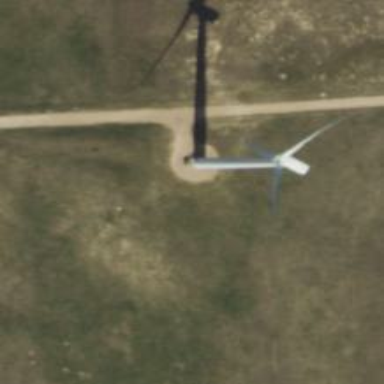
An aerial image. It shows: Wind generator in the form of horizontal axis wind turbine.